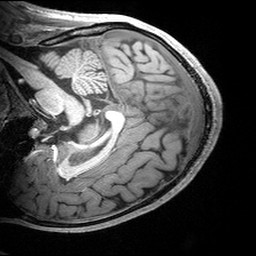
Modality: T1w
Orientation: sagittal
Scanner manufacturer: siemens
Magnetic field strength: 3 T
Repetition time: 2.53 s
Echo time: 0.00299 s